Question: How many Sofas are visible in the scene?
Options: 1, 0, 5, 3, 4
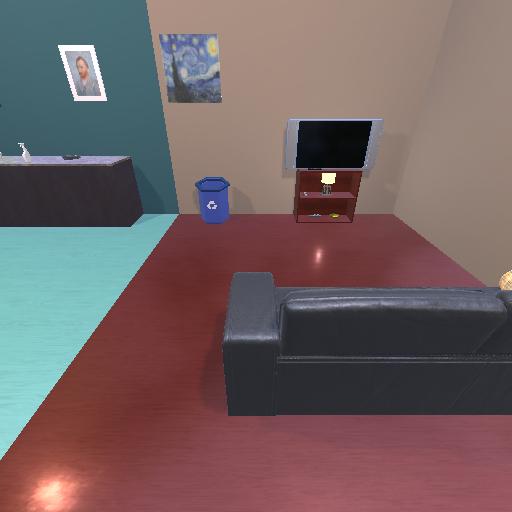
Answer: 1